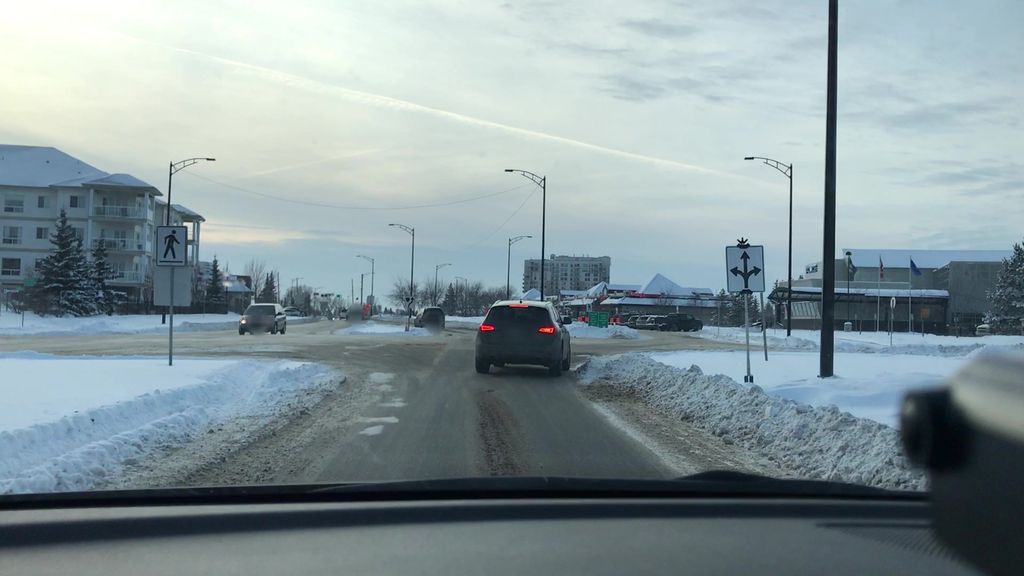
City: edmonton